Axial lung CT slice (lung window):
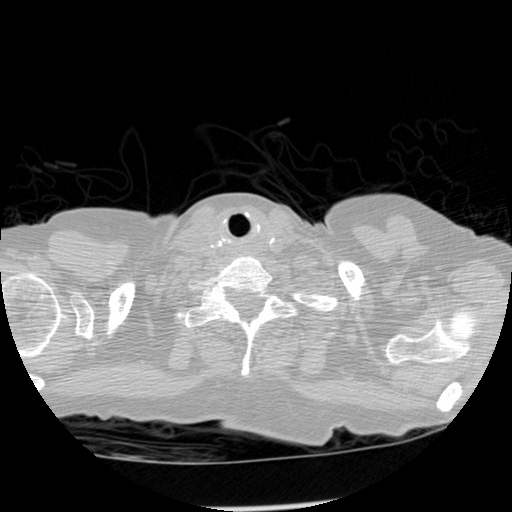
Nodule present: no